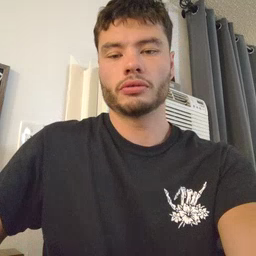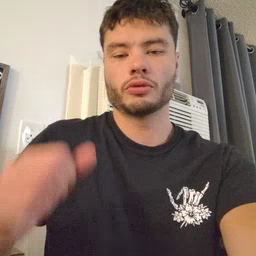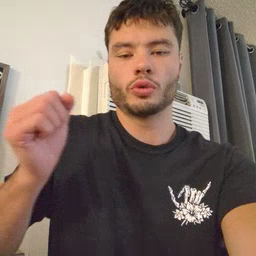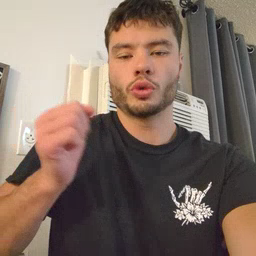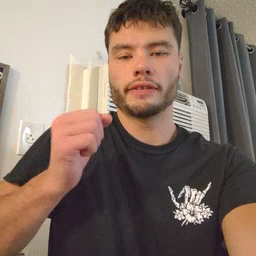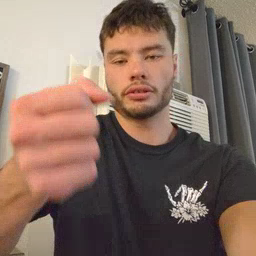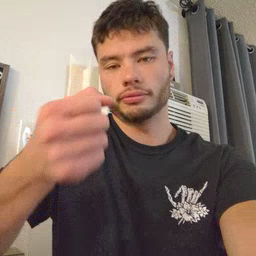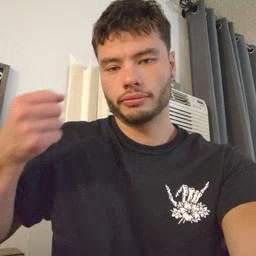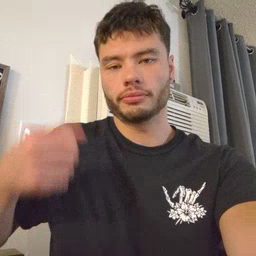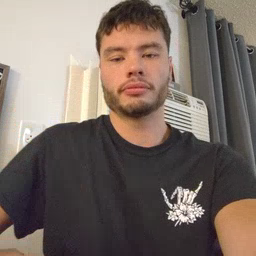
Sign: refrigerator